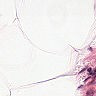
Metastatic tissue present: no